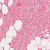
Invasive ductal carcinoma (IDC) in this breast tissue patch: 0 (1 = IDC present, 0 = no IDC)